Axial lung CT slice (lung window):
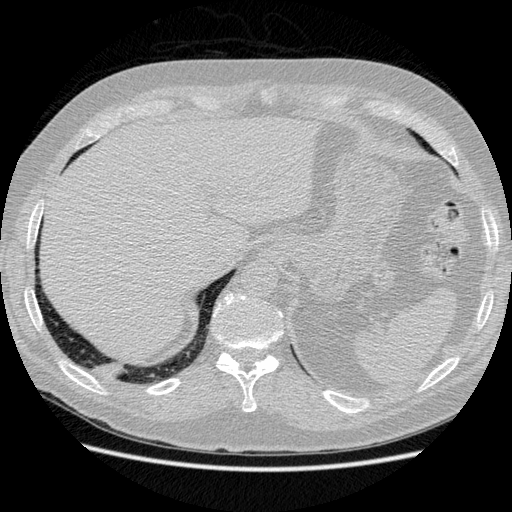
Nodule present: no